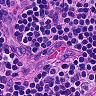
Metastatic tissue present: no